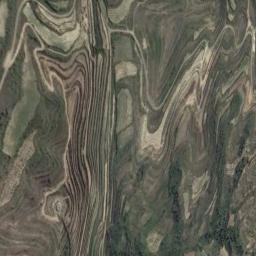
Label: terrace